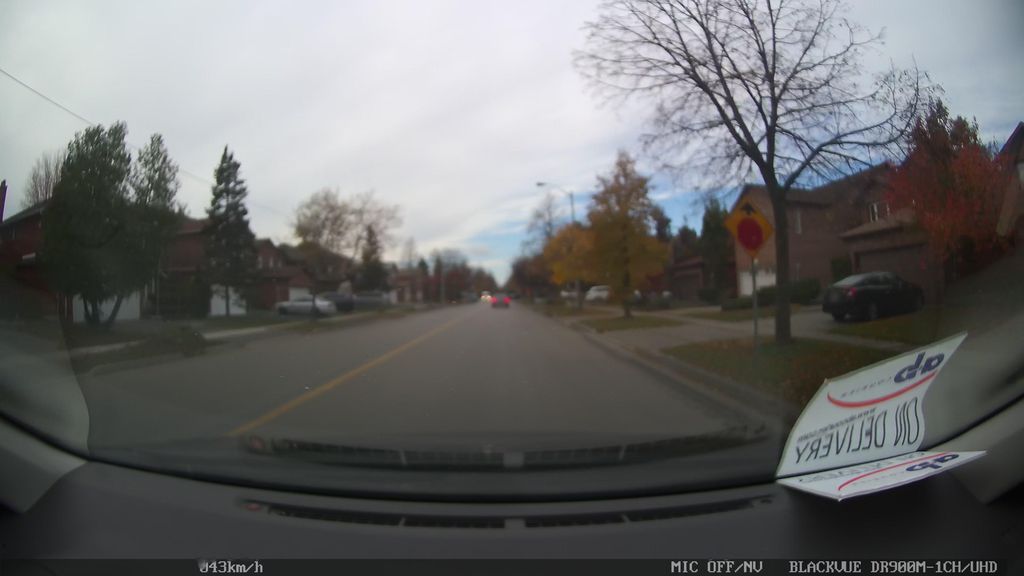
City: toronto